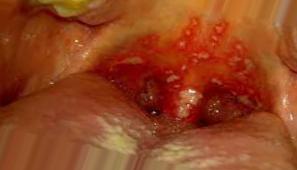
Condition: Mouth Ulcer